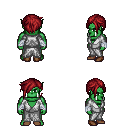
a pixel art fantasy rpg character, male body template, orc, green skin, white robe, teal pants, brunette pixie cut hairstyle, white cloth bandages, brown shoes, four views (front, back, left, right), 2x2 character sprite sheet, small pixel art, hard edges, no anti-aliasing